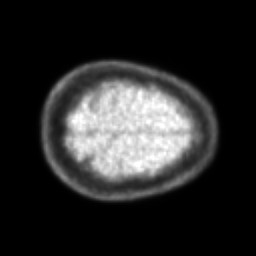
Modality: PET
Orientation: axial
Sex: female
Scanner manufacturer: ge